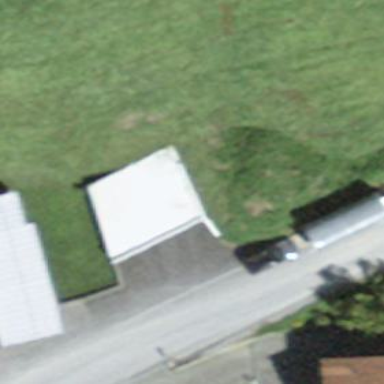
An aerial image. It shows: Group of garages.